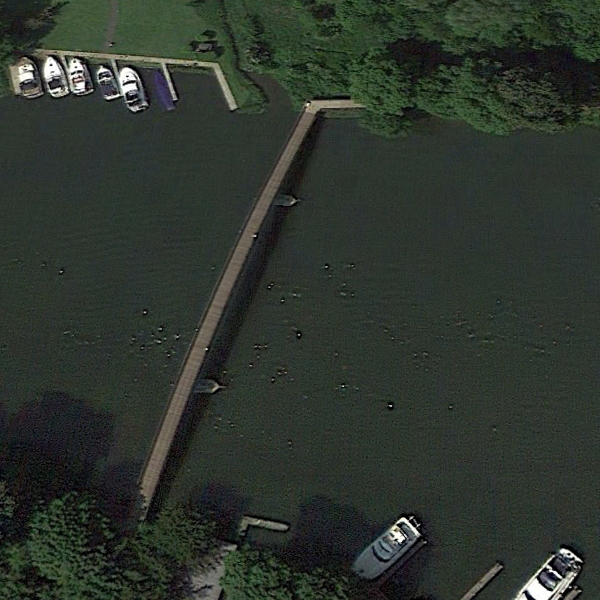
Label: Bridge